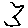
Label: star